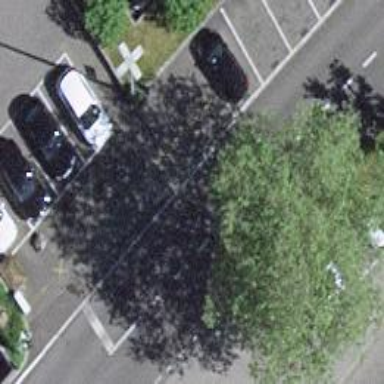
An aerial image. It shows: Unmarked crossing on the road.